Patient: sex M, age 37
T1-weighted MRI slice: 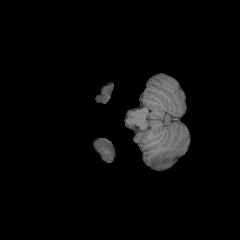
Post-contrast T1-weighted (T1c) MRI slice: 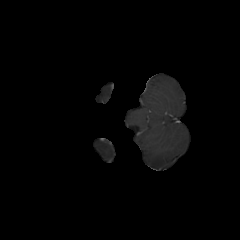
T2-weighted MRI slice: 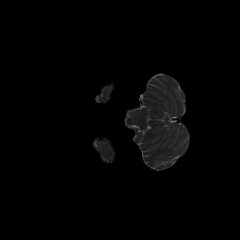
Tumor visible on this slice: no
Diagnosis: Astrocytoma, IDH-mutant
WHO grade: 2